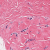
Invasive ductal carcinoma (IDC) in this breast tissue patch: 0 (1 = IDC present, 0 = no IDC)